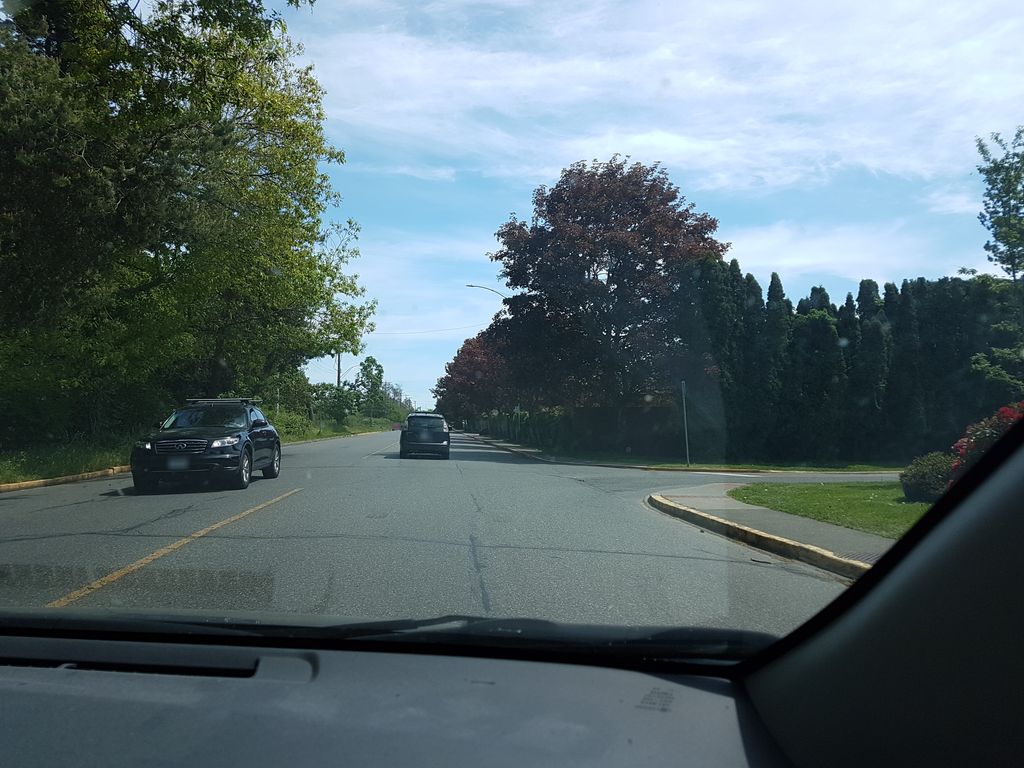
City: victoria